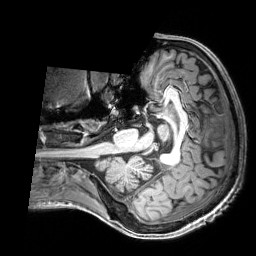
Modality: T1w
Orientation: axial
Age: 27
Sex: male